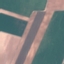
Label: AnnualCrop